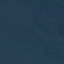
Land use / land cover class: Forest